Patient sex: M
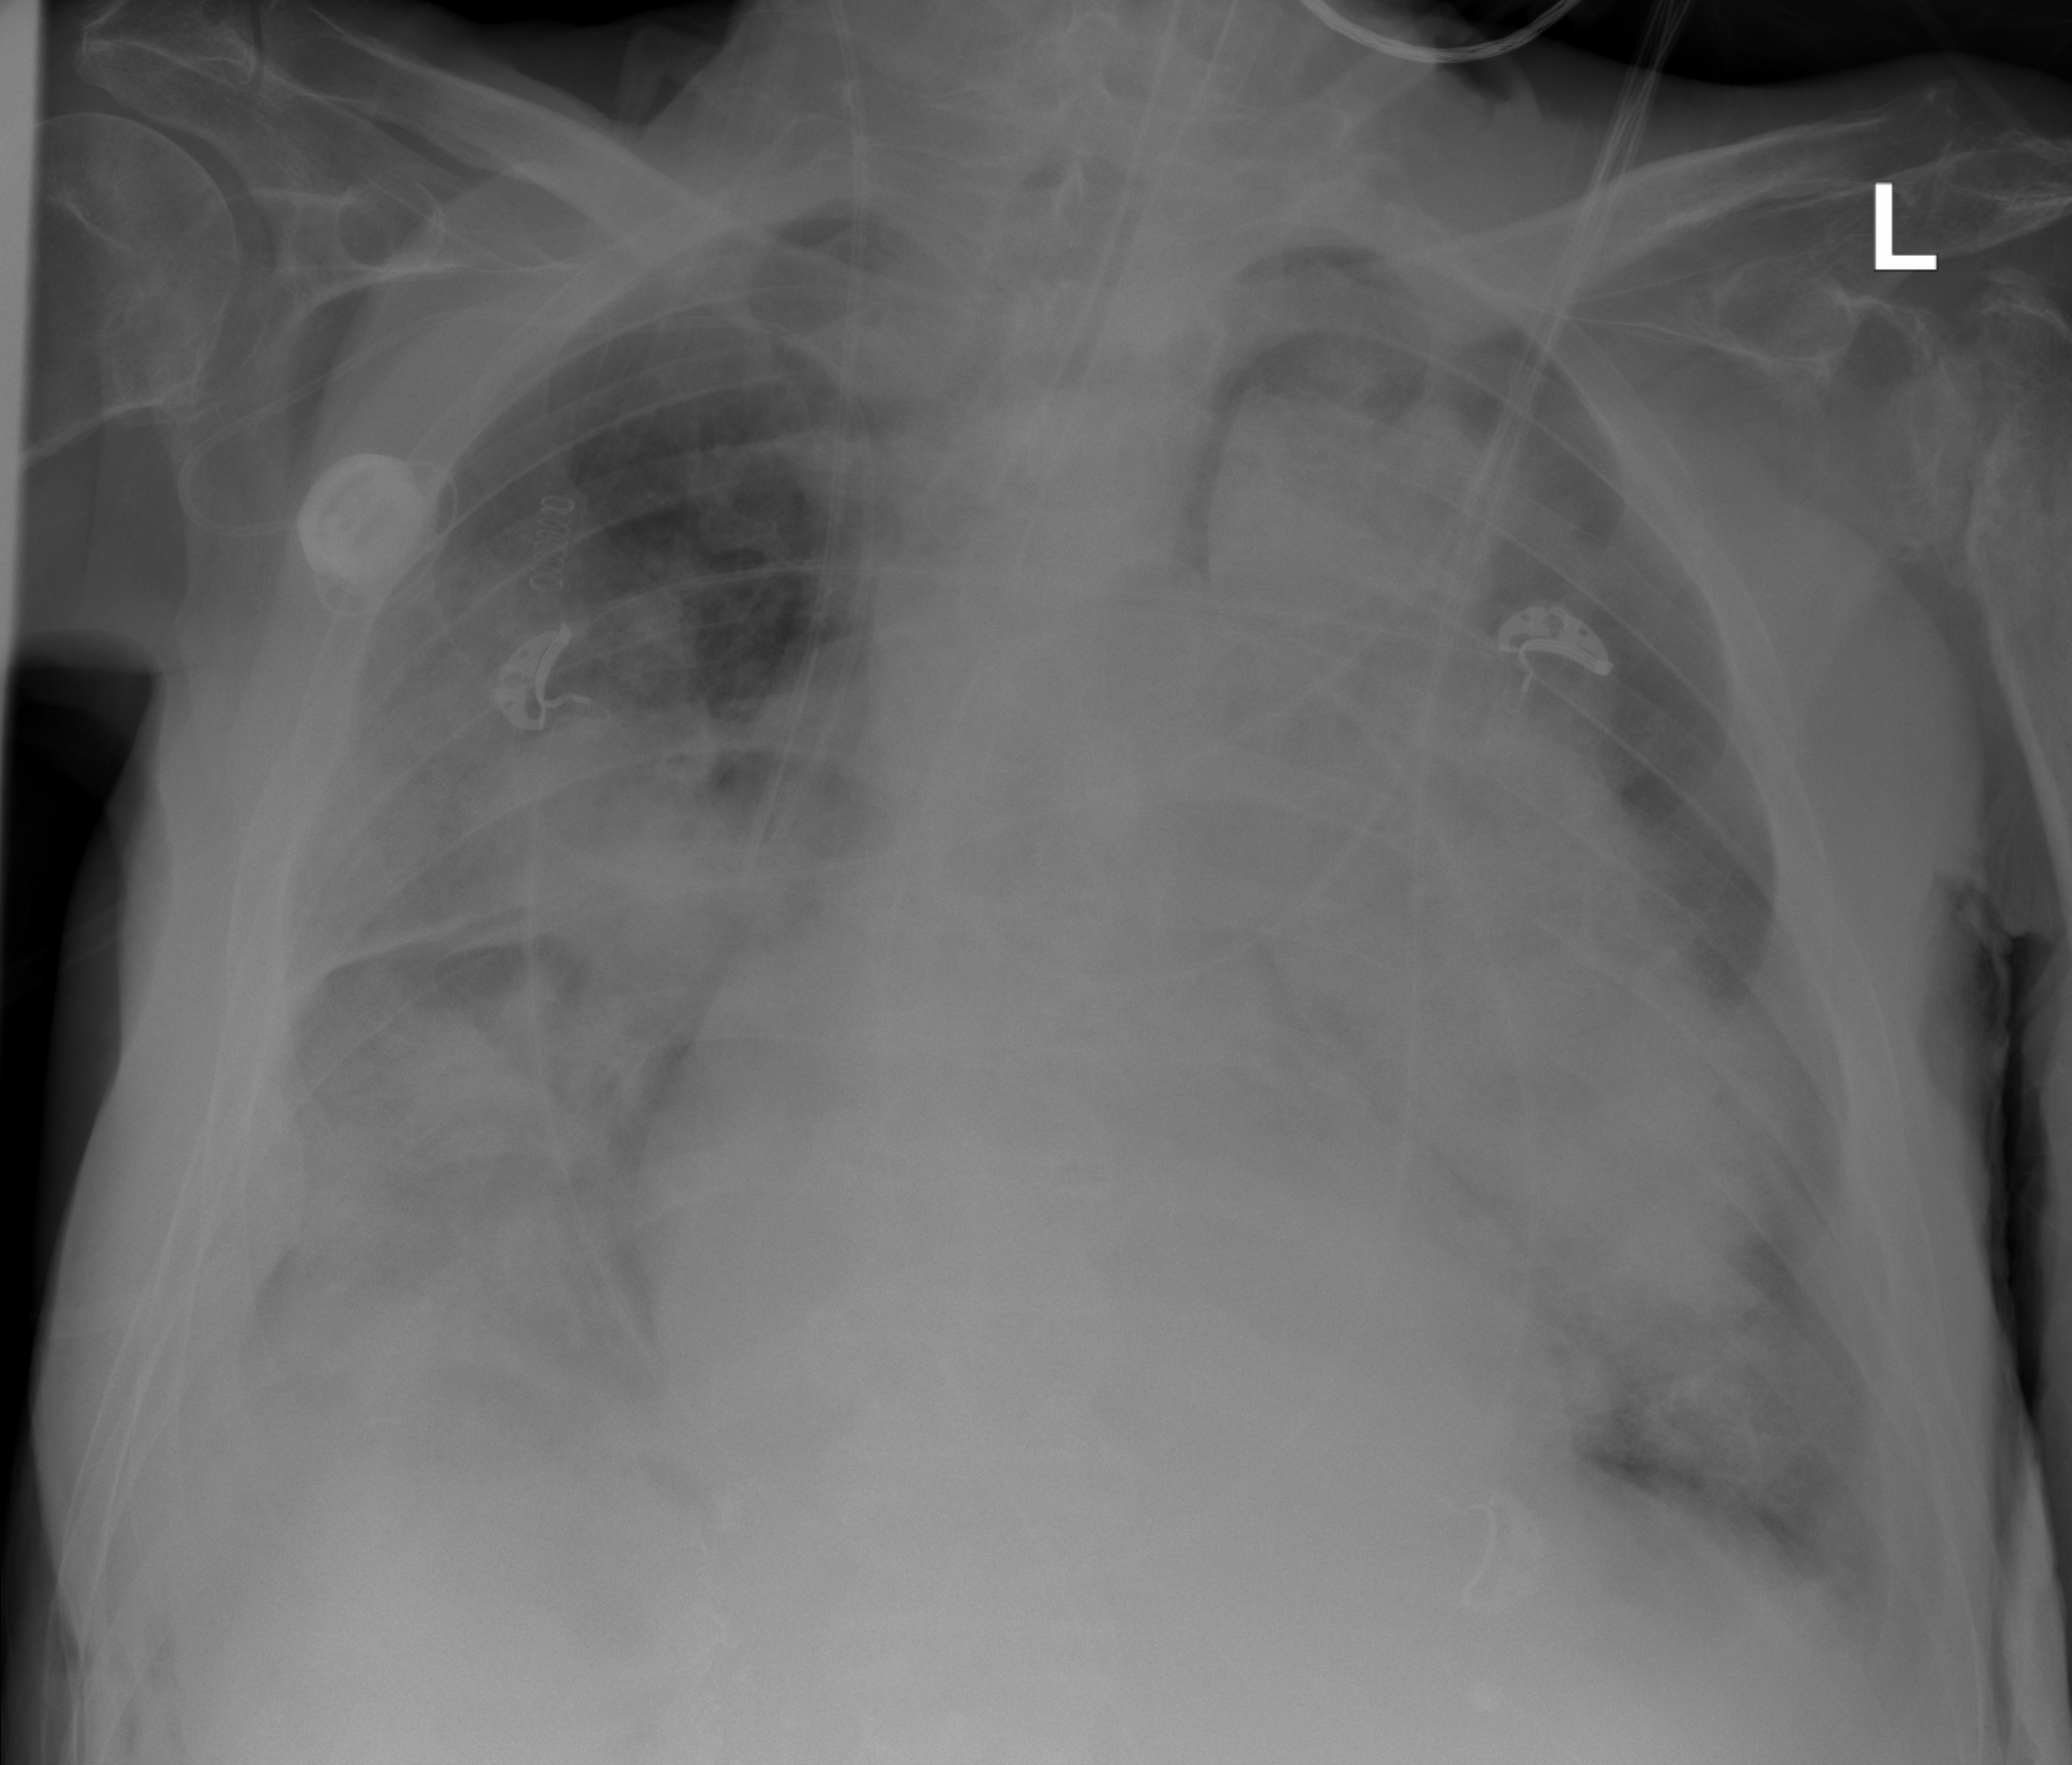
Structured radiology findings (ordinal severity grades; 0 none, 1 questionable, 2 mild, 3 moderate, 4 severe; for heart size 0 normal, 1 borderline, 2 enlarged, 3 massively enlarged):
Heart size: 0
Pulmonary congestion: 0
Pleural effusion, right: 2
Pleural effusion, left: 2
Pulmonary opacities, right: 3
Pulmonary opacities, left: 4
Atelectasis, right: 3
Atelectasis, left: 3